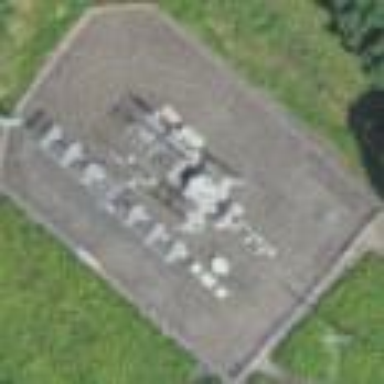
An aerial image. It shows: There is distribution substation enclosed by fence.